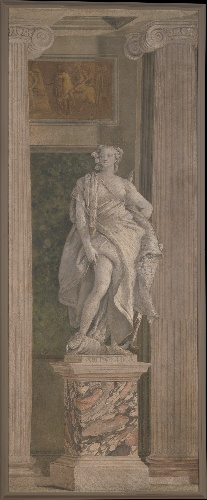
Title: Allegorical Figure Representing Arithmetic
Artist: Girolamo Mengozzi (called Colonna)|Giovanni Battista Tiepolo
Artist bio: Italian, Venetian, 1688–ca. 1766|Italian, Venice 1696–1770 Madrid
Date: 1760
Object type: Painting, monochrome
Classification: Paintings
Medium: Fresco, transferred to canvas
Dimensions: 146 x 57 7/8 in. (370.8 x 147 cm)
Department: European Paintings
Credit line: Bequest of Grace Rainey Rogers, 1943
Accession year: 1943
Repository: Metropolitan Museum of Art, New York, NY
Tags: Sculpture|Women|Allegory